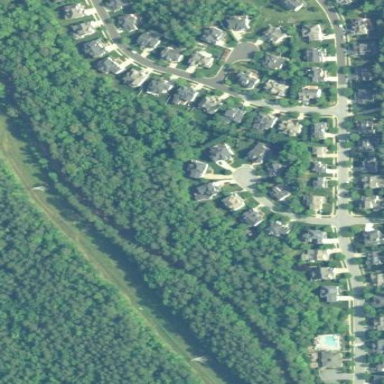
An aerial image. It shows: Single-family residential neighbourhood.